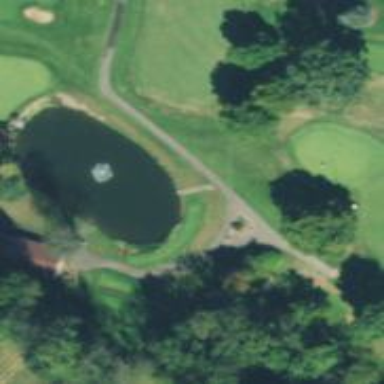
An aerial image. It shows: Path for both road and golf.